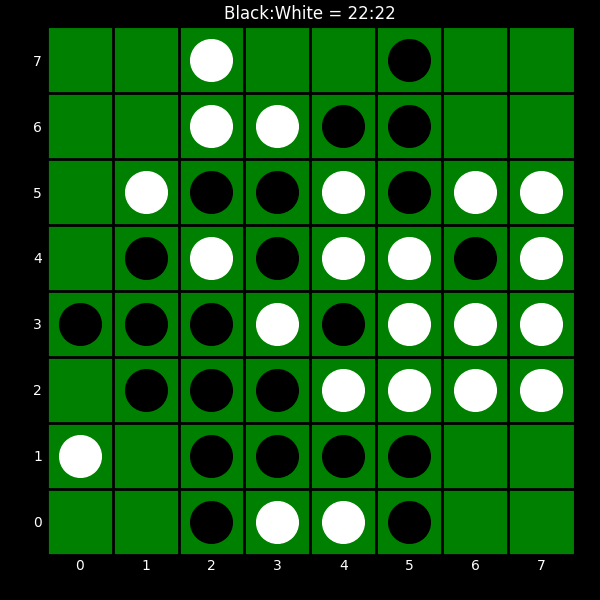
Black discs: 22
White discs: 22